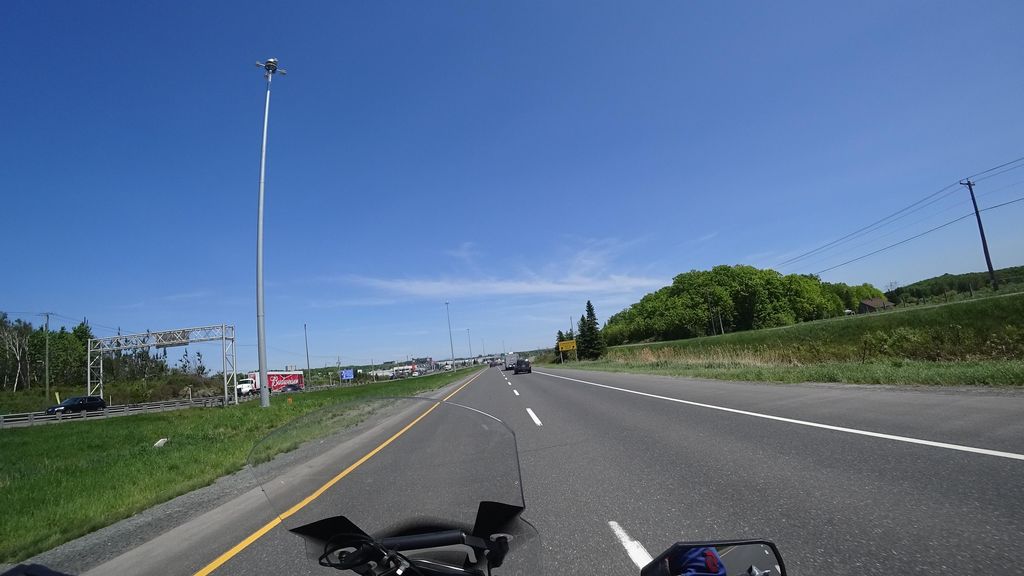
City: quebec_city